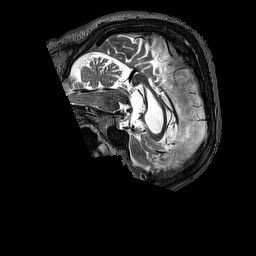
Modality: T2w
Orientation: sagittal
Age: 57
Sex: male
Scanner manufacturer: siemens
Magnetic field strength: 3 T
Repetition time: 3.2 s
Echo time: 0.567 s